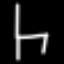
Label: chair